Question: How would I create the following graph with D3? I don't know the name for this type of visualization, and the closest I could find were "force-directed" graphs.
Legend: Filled nodes are people, non-filled nodes are attributes (e.g. favorite color).

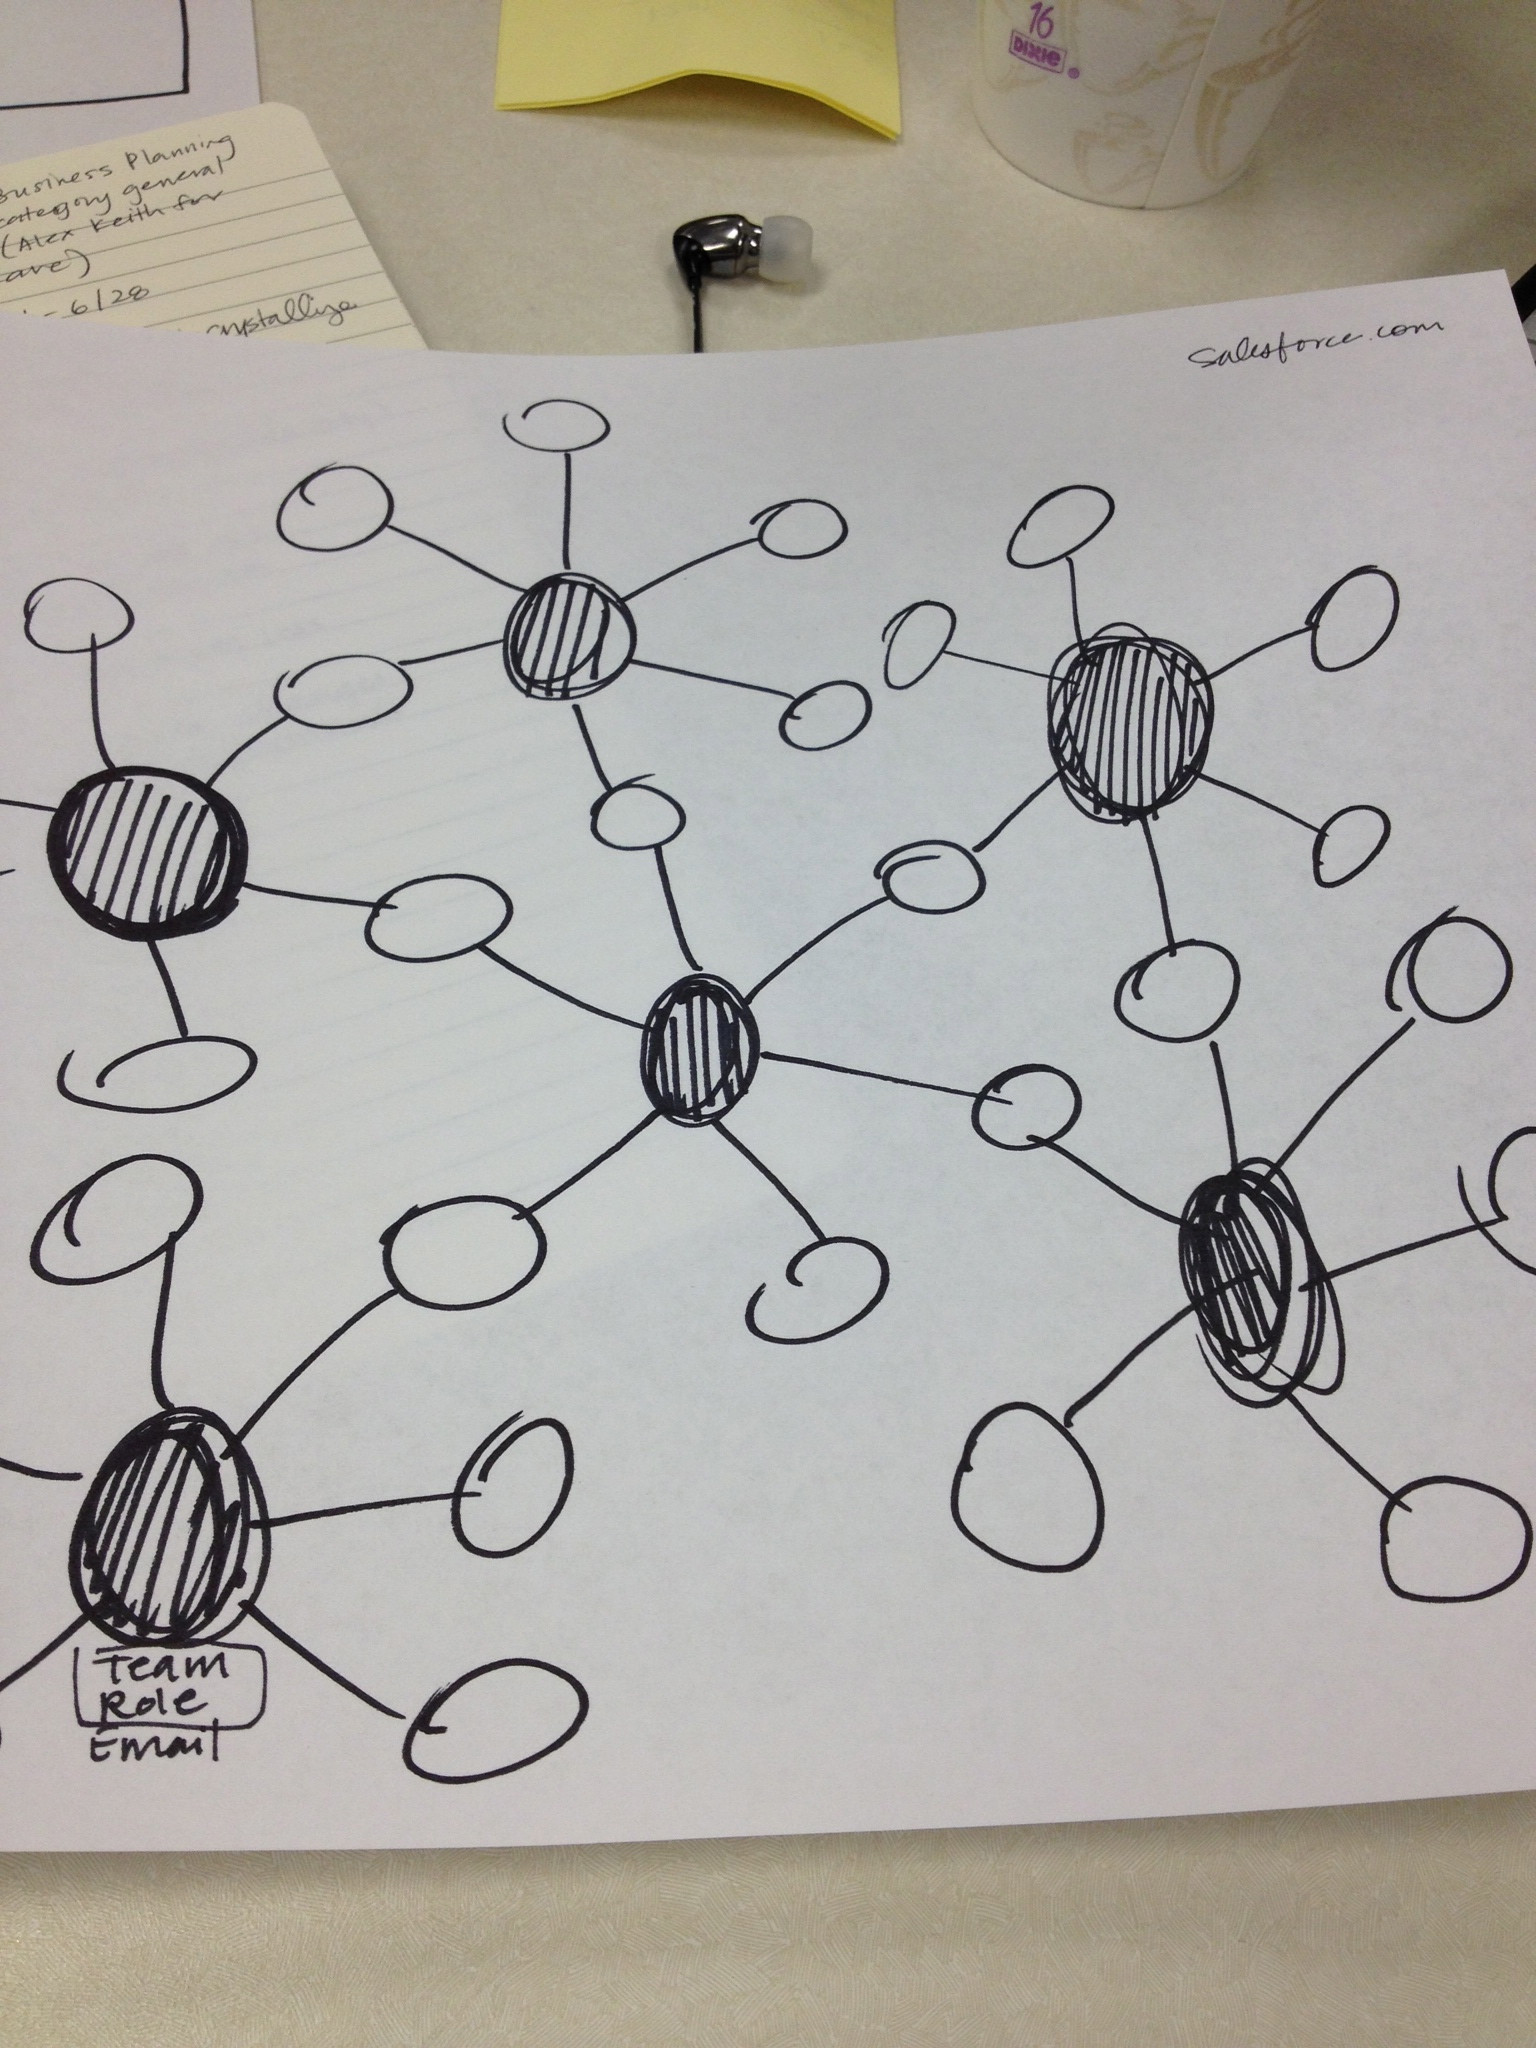
Answer: Hacked together a gross but working version: <URL>
Basically, I started with an array of 'people' nodes that had some properties on them. I then loop through that and generate new nodes for each property, adding a 'target' to it to link it back to the original node.
From there, you can use properties set on those two node types to style them and create corresponding nodes.